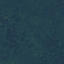
Land use / land cover class: Forest